Interaction volume radius: 5 \u00c5
Interaction volume height: 10 \u00c5
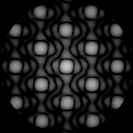
Disorder parameter: 0.01251